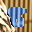
Label: 8